Interaction volume radius: 5 \u00c5
Interaction volume height: 30 \u00c5
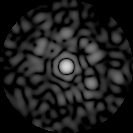
Disorder parameter: 0.8102